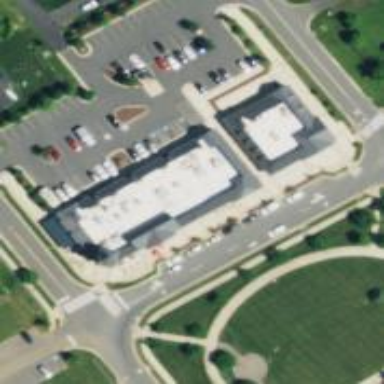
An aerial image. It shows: Parking space.